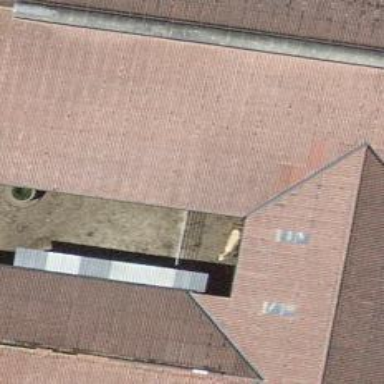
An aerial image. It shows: Barn.